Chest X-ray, PA view. Patient: 27 years old, sex F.
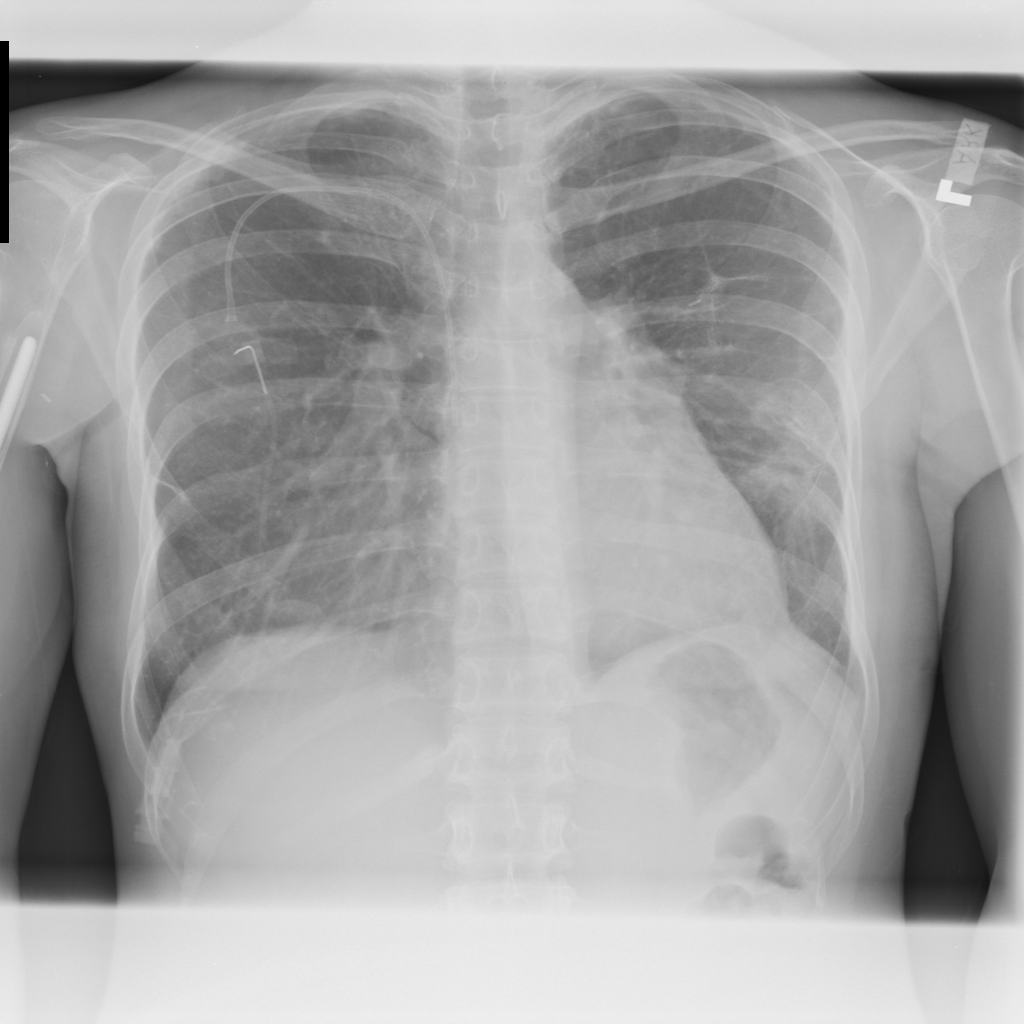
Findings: No Finding